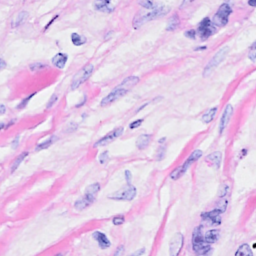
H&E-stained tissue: Breast